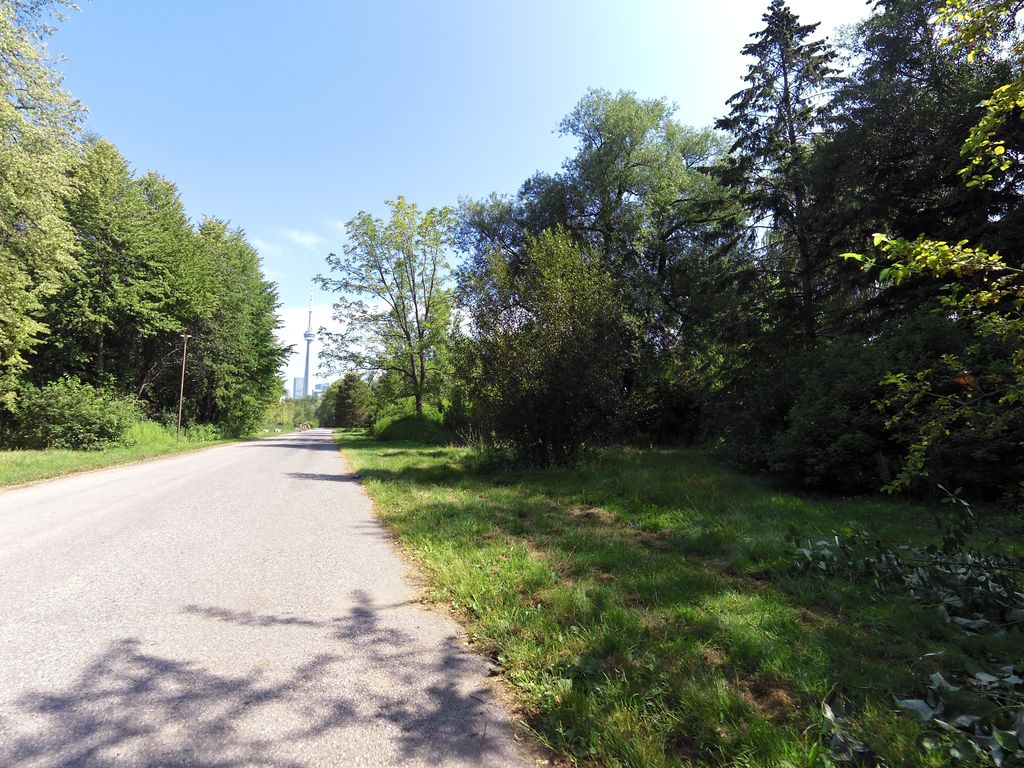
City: toronto